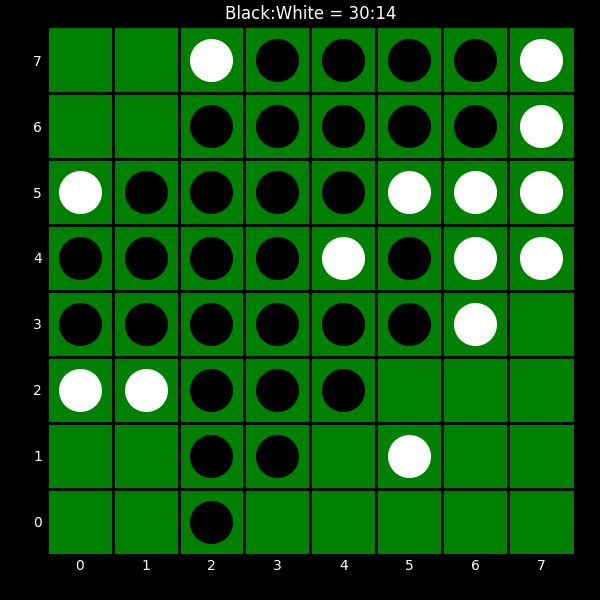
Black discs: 30
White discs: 14